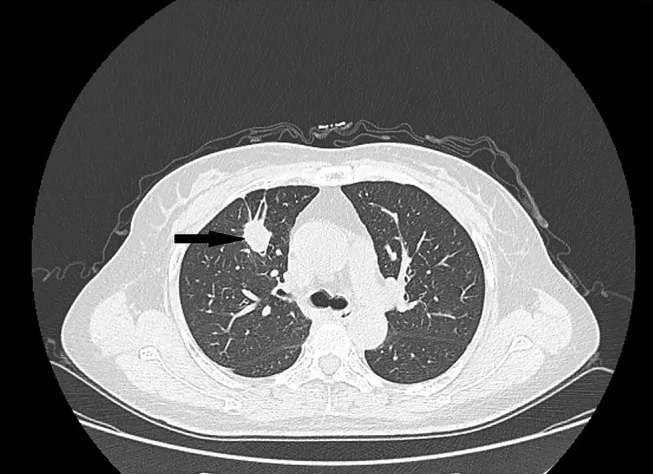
Computed tomography scan showing the primary lung tumor (arrow).
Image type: radiology (ct)